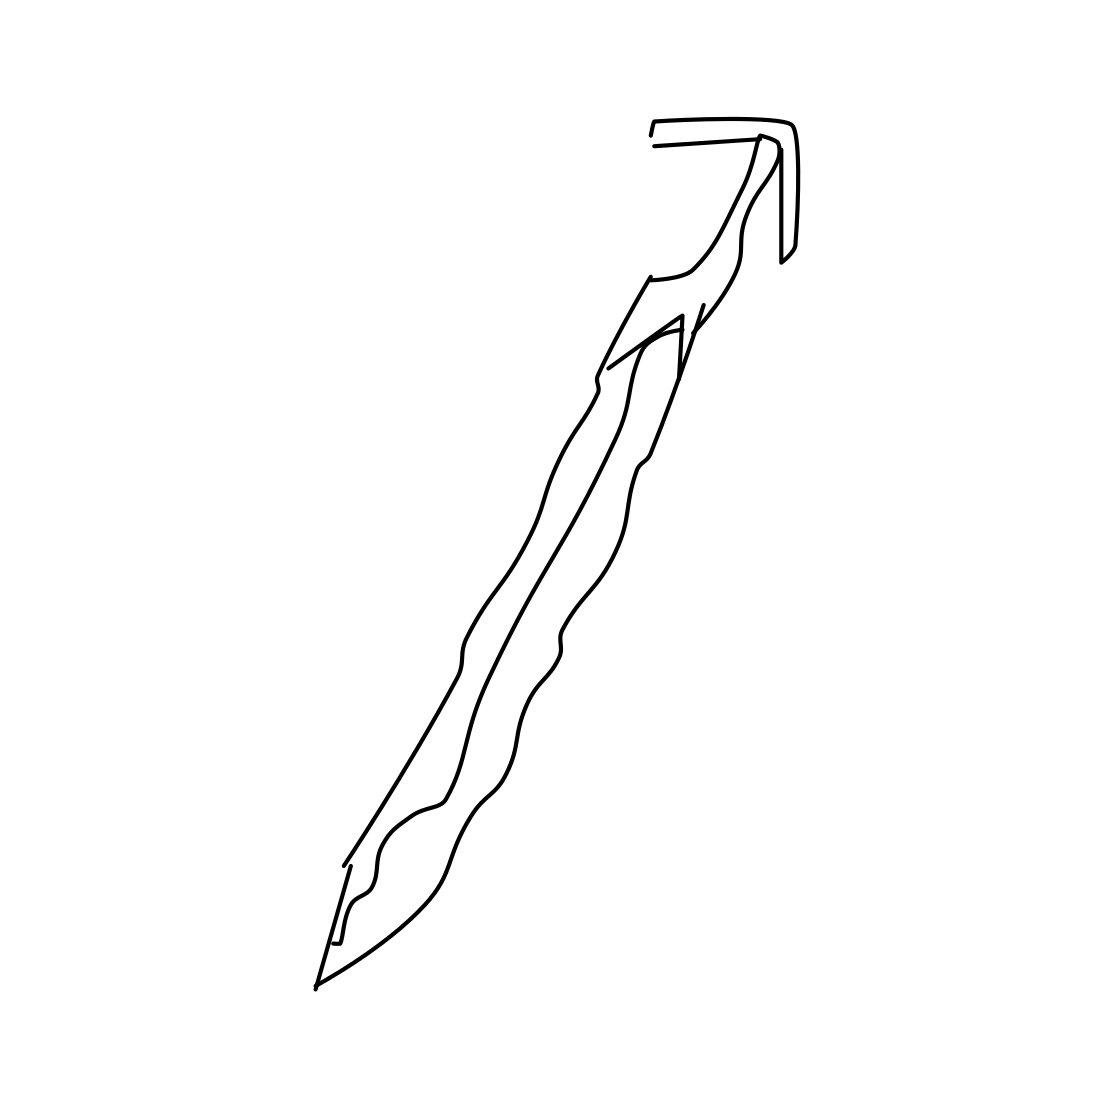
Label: sword